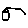
Label: house